Aerial crown-view tile of a tropical tree (Barro Colorado Island, Panama), acquired 20240813:
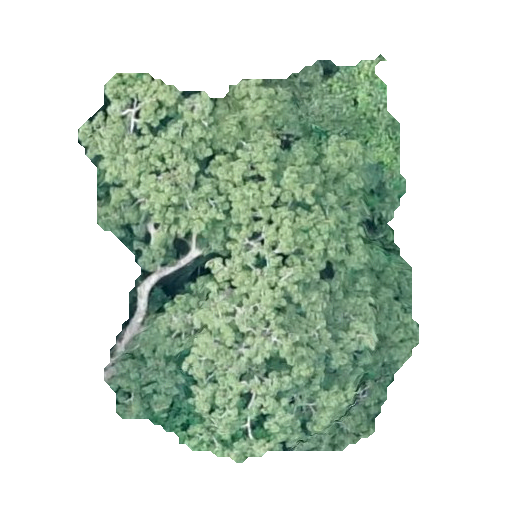
Species: Ceiba pentandra
GBIF accepted scientific name: Ceiba pentandra
Crown area: 157.624 m²